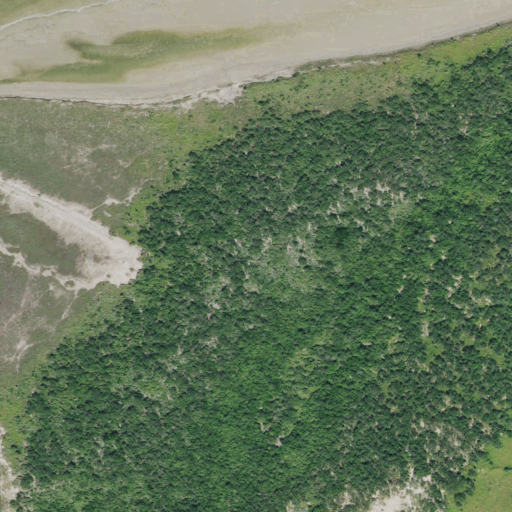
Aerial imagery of island in Texas named McGilvery Island containing shrub, herbaceous wetlands, open water, and woody wetlands